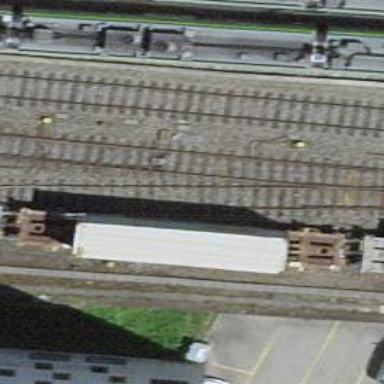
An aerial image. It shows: Railway switch.